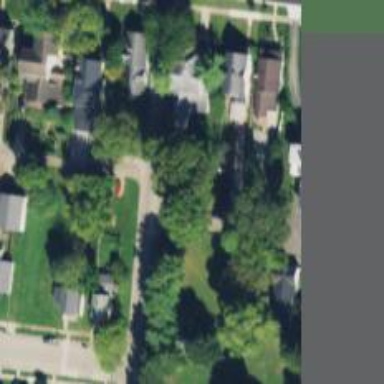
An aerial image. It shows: Alley classified as service road.